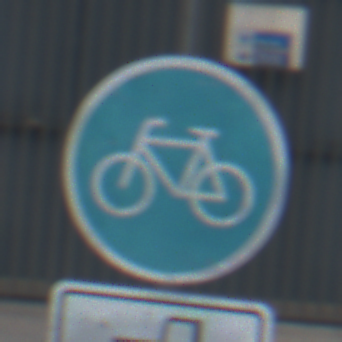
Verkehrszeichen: Radweg
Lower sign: MehrspurigeFahrzeugeFrei8
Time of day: MorningAfternoon
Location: Outdoor (Urban)
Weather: PartlyCloudy
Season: NotSpecified
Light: Natural